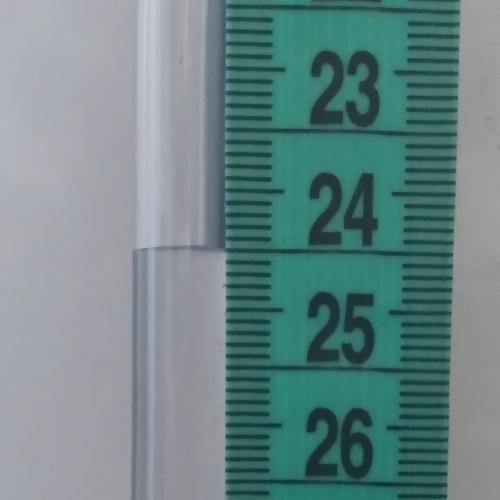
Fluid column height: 24.5 cm